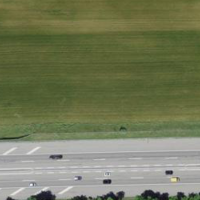
EUNIS habitat code: 57
Species observed at this site:
Tettigonia viridissima
Prunus spinosa
Pseudochorthippus parallelus
Euthystira brachyptera
Chorthippus brunneus
Chorthippus biguttulus
Roeseliana roeselii